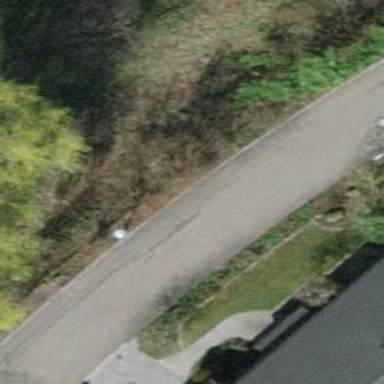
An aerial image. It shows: Smooth asphalt road in residential area.